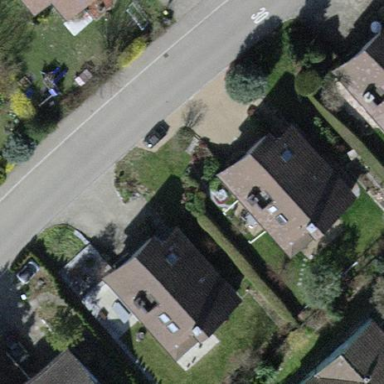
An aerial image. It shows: Detached building.